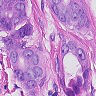
Metastatic tissue present: yes